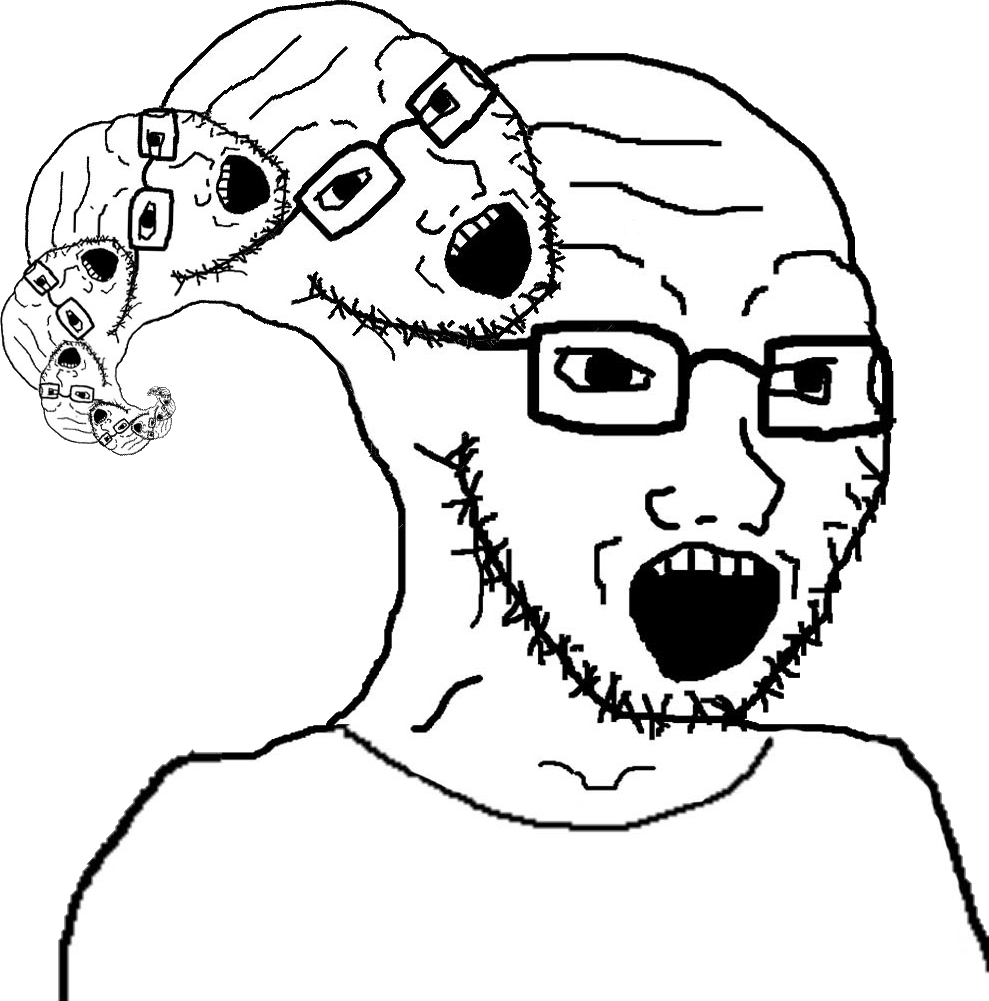
Label: 5_Soyjak